Question: I've created 'Datagridview' as below picture with first Column as a reference value.

I want to export all rows to text file based on First column value.
Every 'Level=0' will create new text file with 'filename= Level 0 Partnumber'
Below is my code but this code will save all data in 1 text file only.
'''
SaveFileDialog sv = new SaveFileDialog();
sv.FileName = "";
sv.Filter = "Text files (*.txt)|*.txt|All files (*.*)|*.*";
if (sv.ShowDialog() == DialogResult.OK)
{
TextWriter writer = new StreamWriter(sv.FileName);
writer.Write("Level Partnumber Description");
writer.WriteLine("");
for (int i = 0; i < dataGridView1.Rows.Count - 1; i++)
{
for (int j = 0; j < dataGridView1.Columns.Count; j++)
{
writer.Write(dataGridView1.Rows[i].Cells[j].Value.ToString() + " ");
}
writer.WriteLine("");
}
writer.Close();
MessageBox.Show("Data Exported");
}
'''
Thanks in advance.
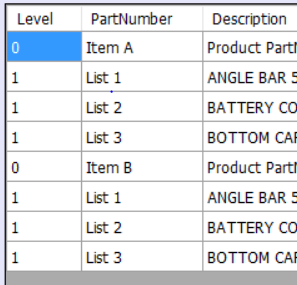
Answer: Add linq name space and try this
'''
List<product> prdList = new List<product>();
private void SetValue()
{
product prd1 = new product
{
Level = 0,
PartNumber = "Item A",
Description = "Product"
};
product prd2 = new product
{
Level = 0,
PartNumber = "Item b",
Description = "batry"
};
product prd3 = new product
{
Level = 1,
PartNumber = "Item1",
Description = "Product"
};
product prd4 = new product
{
Level = 1,
PartNumber = "Item2",
Description = "Product"
};
product prd5 = new product
{
Level = 1,
PartNumber = "Item3",
Description = "Product"
};
prdList.Add(prd1);
prdList.Add(prd2);
prdList.Add(prd3);
prdList.Add(prd4);
prdList.Add(prd5);
}
private void CreateTextFile()
{
var newPrdList = prdList.GroupBy(x => x.Level).ToList();
foreach (var levels in newPrdList)
{
TextWriter writer = new StreamWriter("D:\Level" + levels.FirstOrDefault().Level + ".txt");
writer.Write("Level Partnumber Description");
foreach (var level in levels)
{
writer.WriteLine("");
writer.Write(level.Level.ToString() + " ");
writer.Write(level.Description + " ");
writer.Write(level.PartNumber + " ");
writer.WriteLine("");
}
writer.Close();
}
}
'''